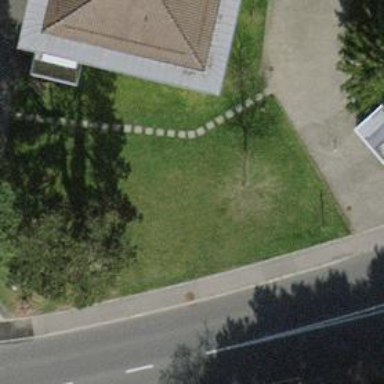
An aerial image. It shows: Footway with surface made of sett.